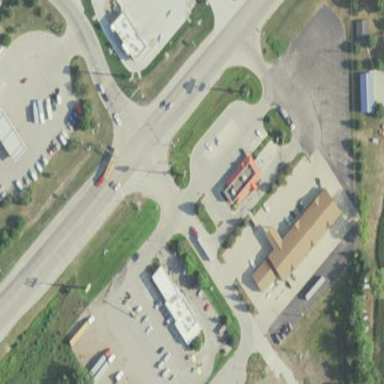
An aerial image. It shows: Commercial area.